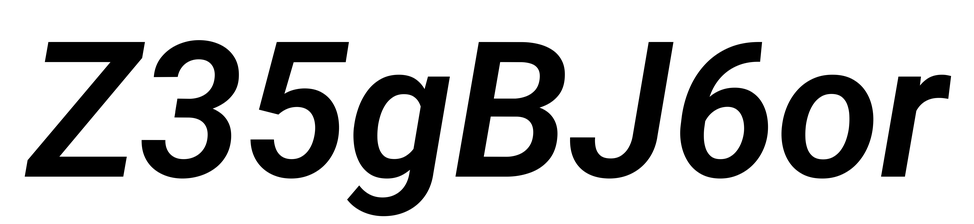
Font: Roboto-Italic_SemiBold_Italic